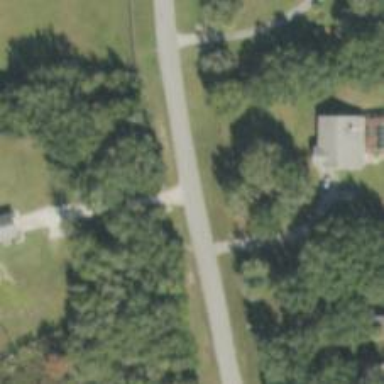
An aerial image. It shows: Driveway leading to service road.